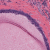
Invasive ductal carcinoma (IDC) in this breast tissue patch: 0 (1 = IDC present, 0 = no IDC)